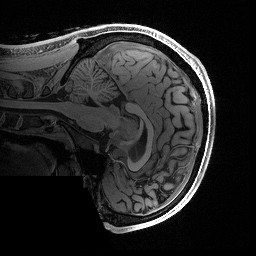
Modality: T1w
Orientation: sagittal
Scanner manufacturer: siemens
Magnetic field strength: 3 T
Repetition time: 2.5 s
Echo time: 0.0029 s